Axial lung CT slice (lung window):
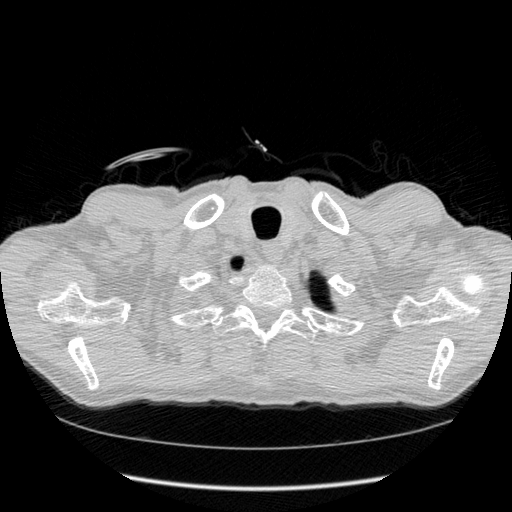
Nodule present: no